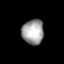
Tissue: lung
Cell type: T cells
Senescence score: 0.5473
Nuclear area (px): 531
Mean DAPI intensity: 161.298